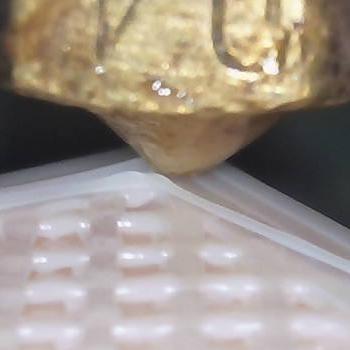
Flow rate: 37%